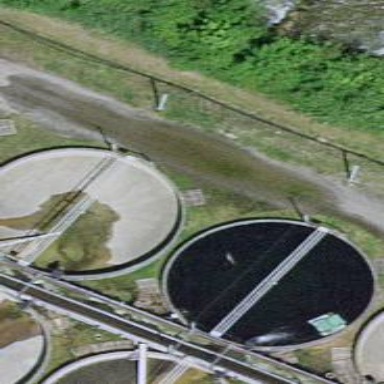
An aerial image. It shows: Body of wastewater.